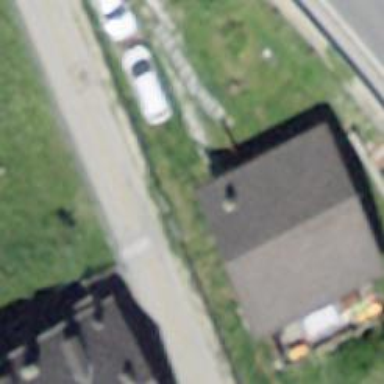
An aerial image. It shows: Simple and straightforward house.